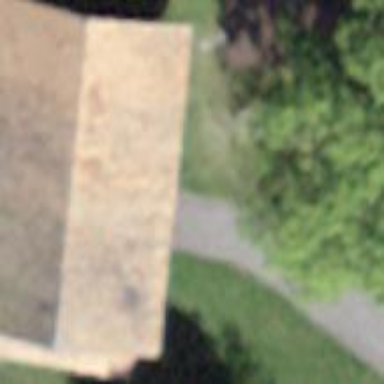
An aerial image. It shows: Rural barn.